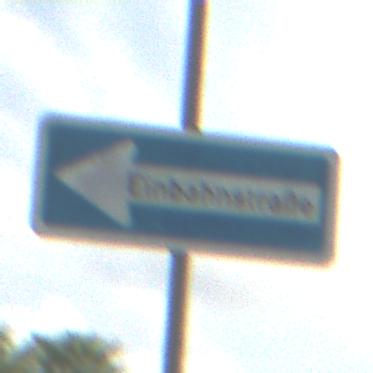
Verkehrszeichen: EinbahnstrasseLinksweisend
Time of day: MorningAfternoon
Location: Outdoor (Nature)
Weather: PartlyCloudy
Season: NotSpecified
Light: Natural